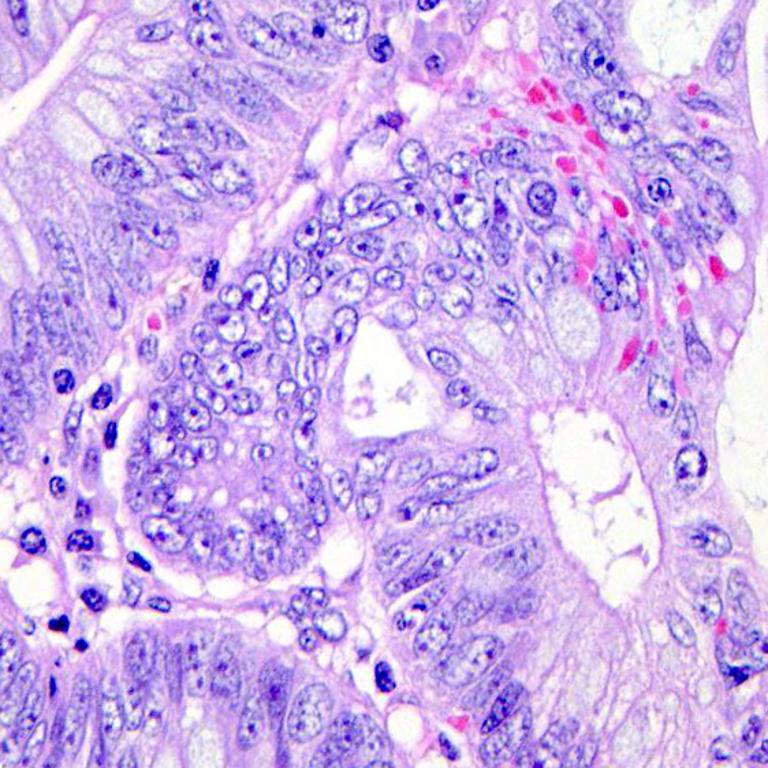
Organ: colon
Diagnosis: adenocarcinomas